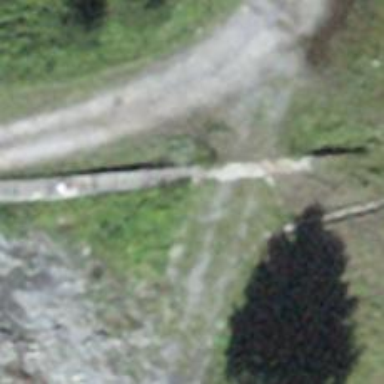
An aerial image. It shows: Retaining wall.